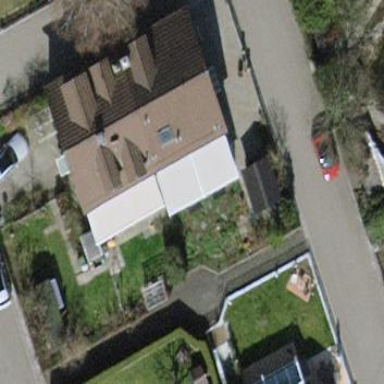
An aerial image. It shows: Building with gabled roof covered with tiles. The roof orientation is across the building.